Field crop: maize
Growth stage: 1
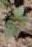
Species: datura